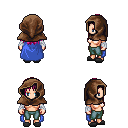
a pixel art fantasy rpg character, female body template, human, light skin, blue cape, teal pants, pink unkempt hairstyle, cloth hood, white cloth bandages, gray slippers, four views (front, back, left, right), 2x2 character sprite sheet, small pixel art, hard edges, no anti-aliasing